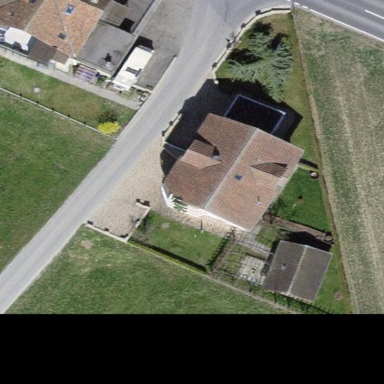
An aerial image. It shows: Simple house.